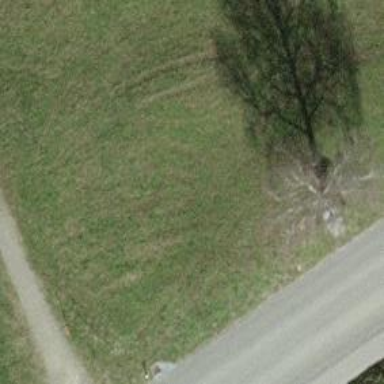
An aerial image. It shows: Historic wayside cross.